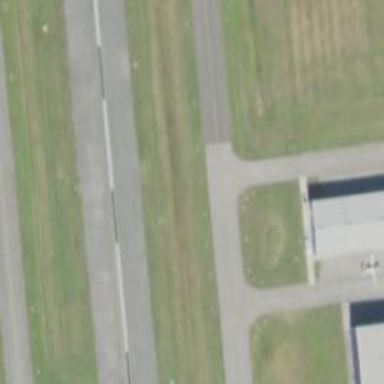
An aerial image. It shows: View of taxiway at the airport.